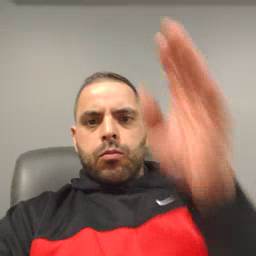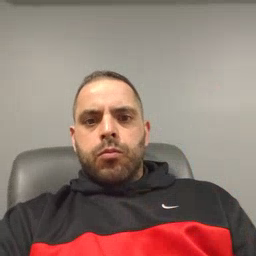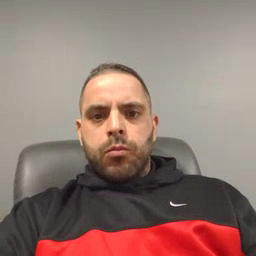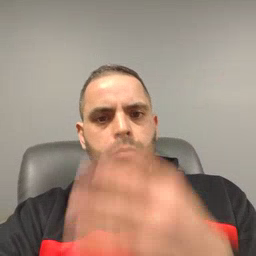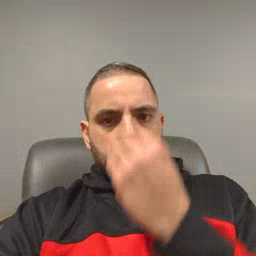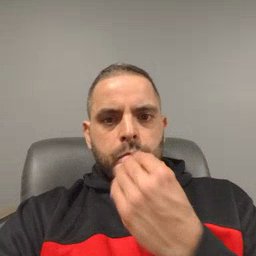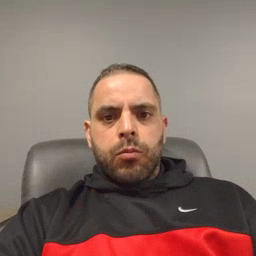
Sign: sleepy